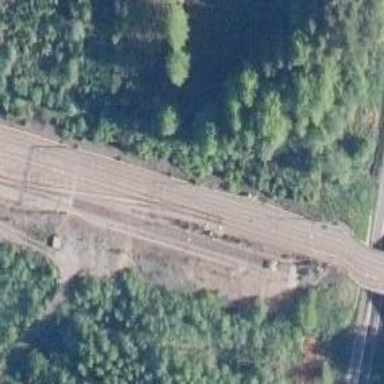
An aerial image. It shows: Railway with continuous electrified contact lines.